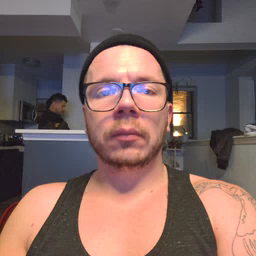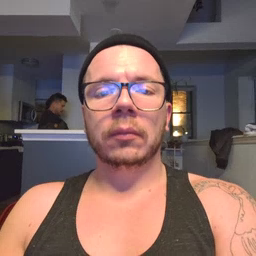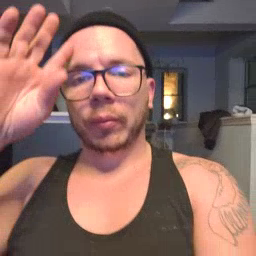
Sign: pretend